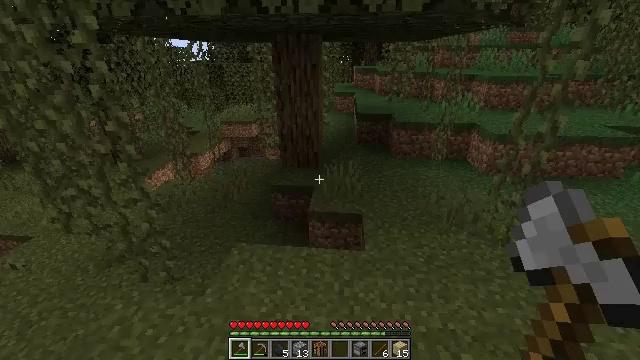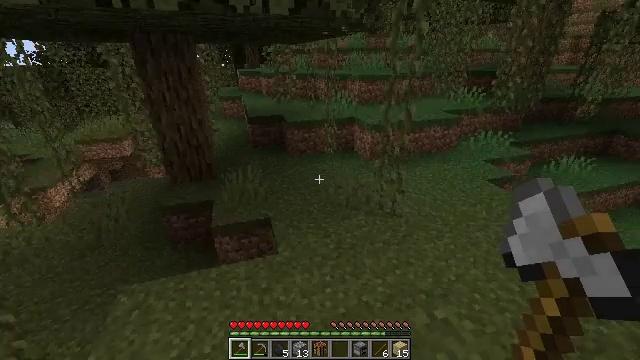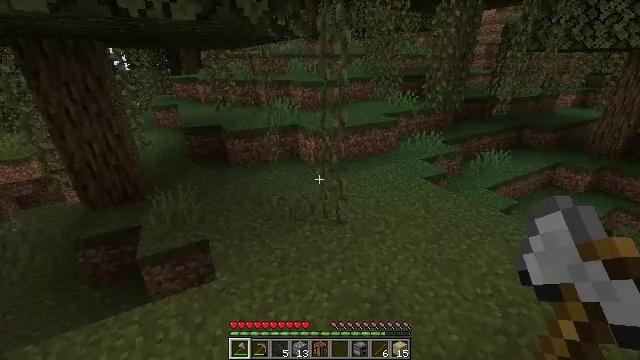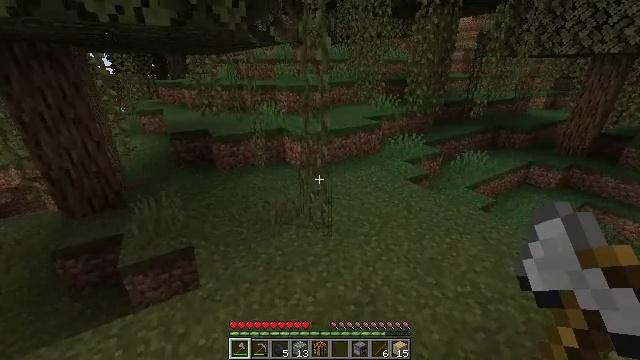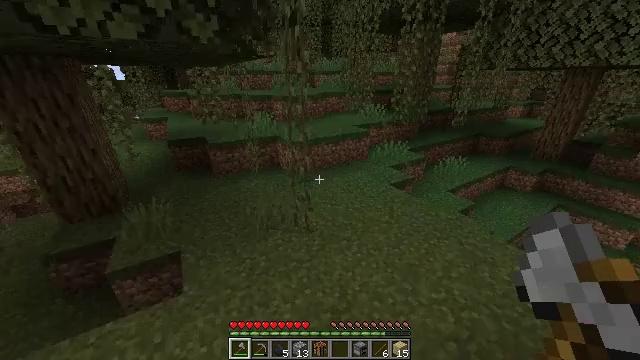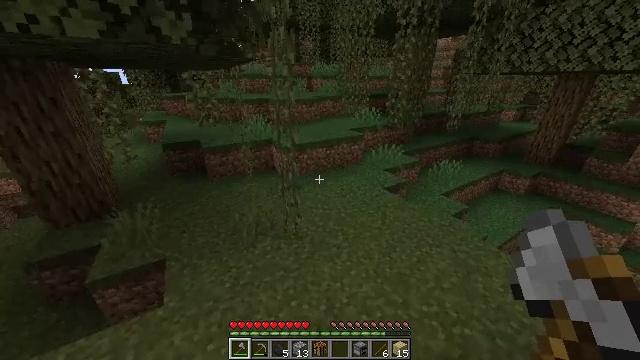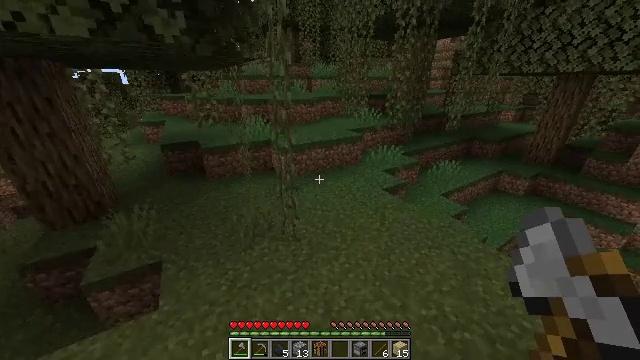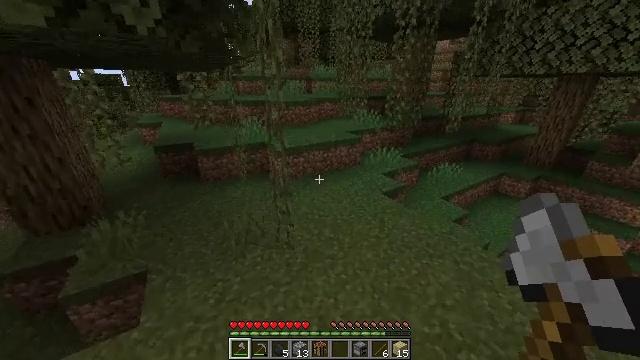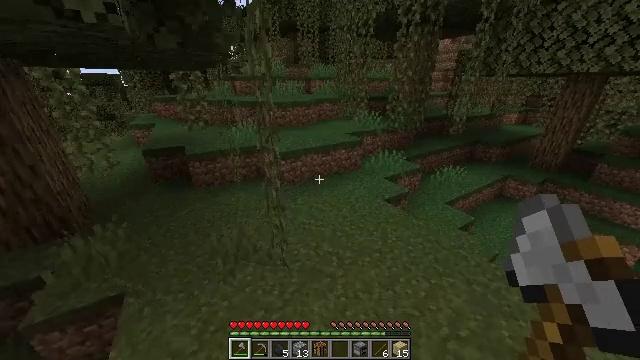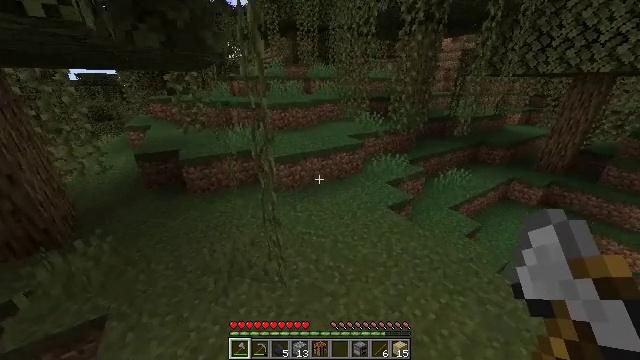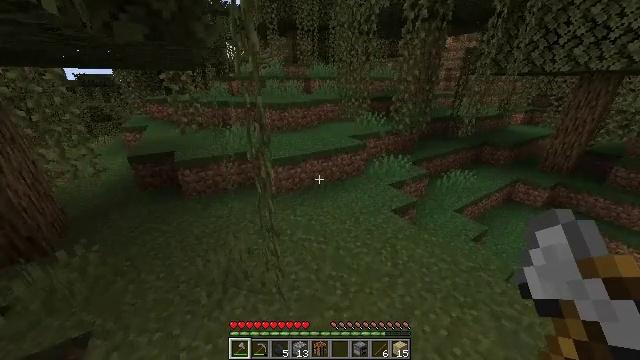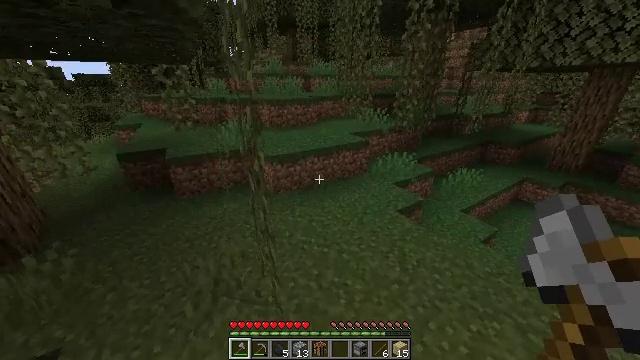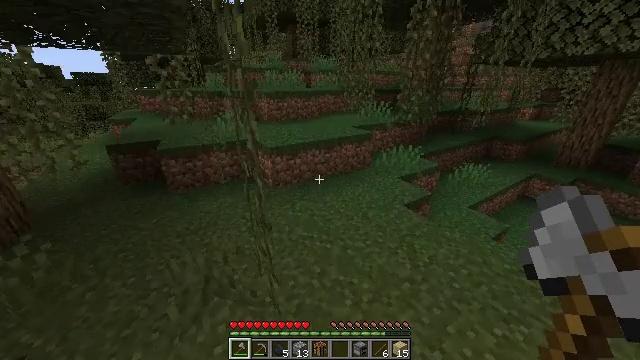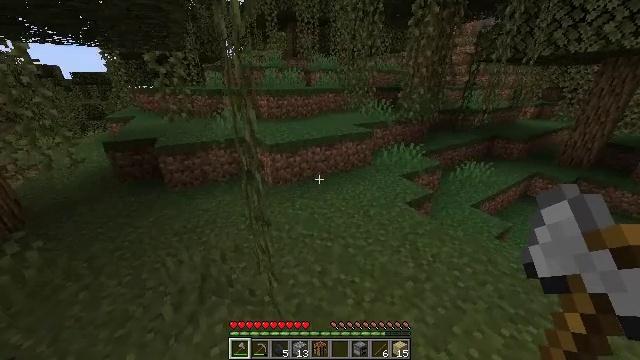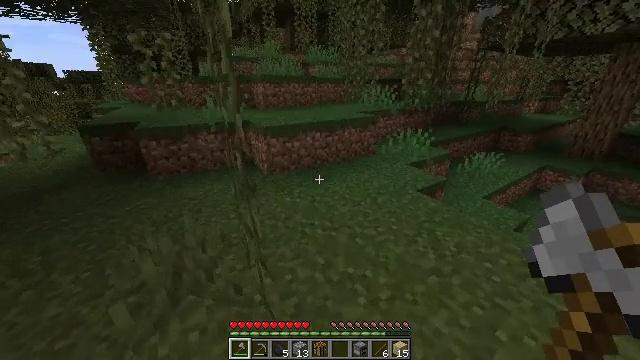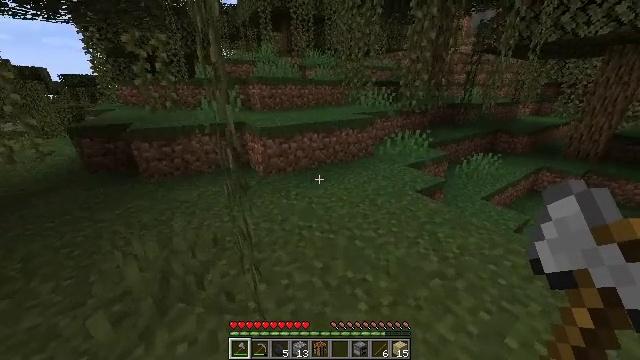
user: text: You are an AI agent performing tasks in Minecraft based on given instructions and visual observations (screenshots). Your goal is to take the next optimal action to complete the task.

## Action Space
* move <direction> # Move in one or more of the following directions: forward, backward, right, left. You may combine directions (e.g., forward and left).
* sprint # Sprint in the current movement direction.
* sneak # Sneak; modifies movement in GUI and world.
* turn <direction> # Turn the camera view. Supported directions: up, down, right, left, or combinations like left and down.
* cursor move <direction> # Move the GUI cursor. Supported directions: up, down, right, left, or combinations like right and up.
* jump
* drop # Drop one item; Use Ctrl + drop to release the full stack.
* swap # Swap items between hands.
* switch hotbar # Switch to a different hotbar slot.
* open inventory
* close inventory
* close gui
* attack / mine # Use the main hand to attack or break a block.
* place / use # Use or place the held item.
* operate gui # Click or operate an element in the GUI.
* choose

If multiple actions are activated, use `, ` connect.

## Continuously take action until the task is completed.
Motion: motion action
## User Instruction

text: Collect blue orchid by hitting it.
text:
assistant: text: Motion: move right, turn right
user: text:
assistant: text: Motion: move forward and move right, sprint, turn right and up
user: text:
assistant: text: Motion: move forward and move right, sprint, turn right
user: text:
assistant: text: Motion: move forward and move right, sprint
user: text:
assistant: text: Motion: move forward, sprint
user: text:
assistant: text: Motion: move forward, sprint
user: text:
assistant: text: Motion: move forward, sprint
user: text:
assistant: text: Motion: move forward, sprint
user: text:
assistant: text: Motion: move forward, sprint
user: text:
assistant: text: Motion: move forward, sprint
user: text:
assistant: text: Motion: move forward and move left, sprint
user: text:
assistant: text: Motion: move forward and move left, sprint
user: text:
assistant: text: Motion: move forward, sprint
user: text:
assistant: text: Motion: move forward and move right, sprint
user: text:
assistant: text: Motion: move forward and move right, sprint
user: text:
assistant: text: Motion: move forward and move right, sprint
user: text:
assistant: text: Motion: move forward and move right, sprint, turn left and up
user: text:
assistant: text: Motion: move forward and move right, sprint, turn left and up
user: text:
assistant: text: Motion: move forward and move right, sprint, turn left and up
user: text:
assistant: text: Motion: move forward and move right, sprint, turn left and up
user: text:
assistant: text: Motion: move forward, sprint, turn left
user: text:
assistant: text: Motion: move forward, sprint
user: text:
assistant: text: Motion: move forward, sprint
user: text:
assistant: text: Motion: move forward, sprint, jump
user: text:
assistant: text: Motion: move forward, sprint, turn right, jump
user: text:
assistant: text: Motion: move forward, sprint, jump
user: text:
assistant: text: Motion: move forward, sprint, jump
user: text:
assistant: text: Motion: move forward, sprint
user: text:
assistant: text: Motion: move forward, sprint
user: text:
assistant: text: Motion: move forward, sprint, turn left